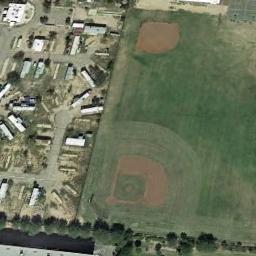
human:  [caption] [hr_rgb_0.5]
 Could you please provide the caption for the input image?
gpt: There are two simple baseball diamonds in the grass next to the houses .

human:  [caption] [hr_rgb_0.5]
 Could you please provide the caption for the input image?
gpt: There are two baseball diamonds beside many buildings .

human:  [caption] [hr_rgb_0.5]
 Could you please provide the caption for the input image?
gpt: Two baseball diamonds of different sizes on the lawn and some buildings beside .

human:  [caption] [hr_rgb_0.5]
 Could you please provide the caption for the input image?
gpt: There is a railway near the baseball field .

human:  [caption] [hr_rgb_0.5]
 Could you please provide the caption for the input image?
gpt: Many buildings are next to  the two  baseball diamonds .